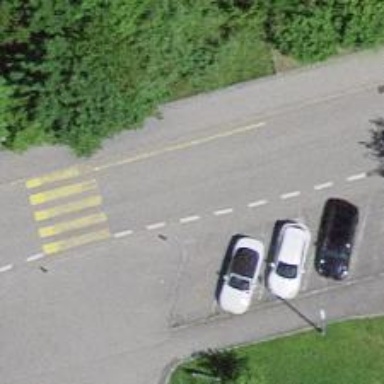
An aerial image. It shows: Diagonal parking lane on residential road.